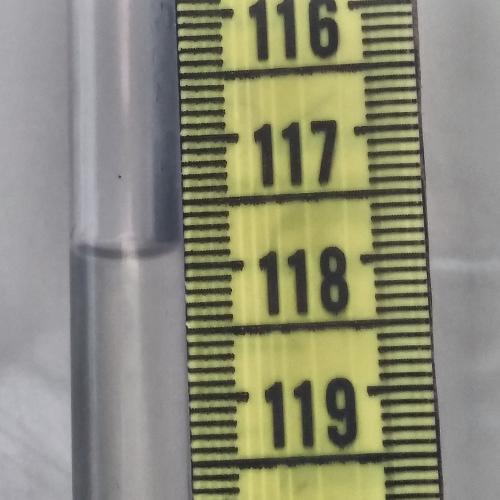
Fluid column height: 117.9 cm